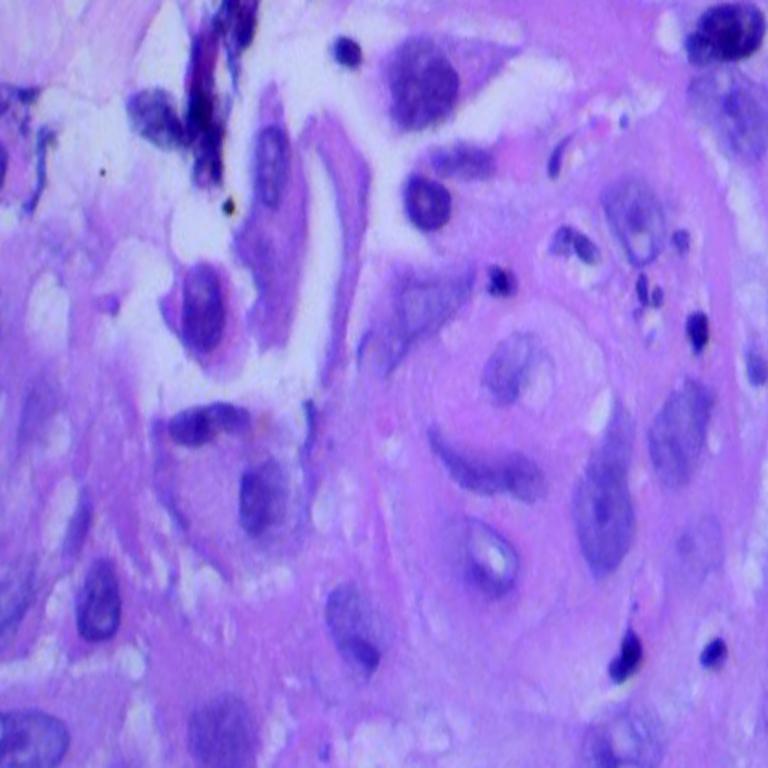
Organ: lung
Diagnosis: squamous carcinomas